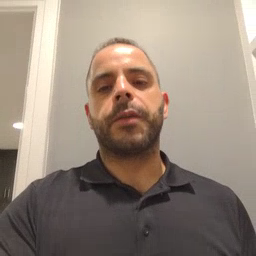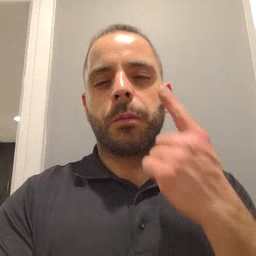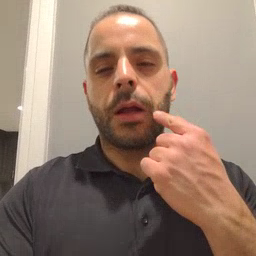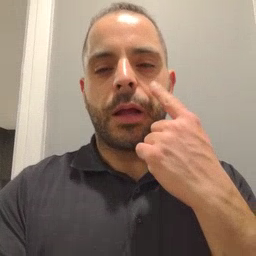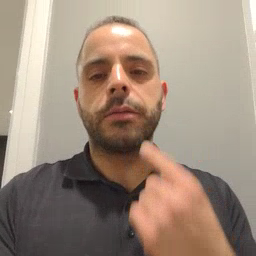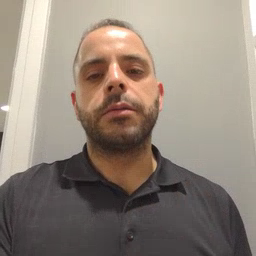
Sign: cry